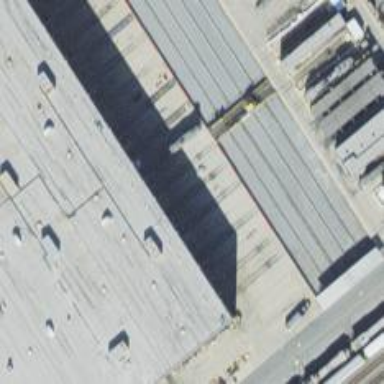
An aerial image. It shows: Railway yard.